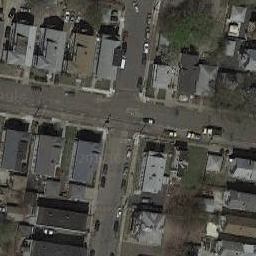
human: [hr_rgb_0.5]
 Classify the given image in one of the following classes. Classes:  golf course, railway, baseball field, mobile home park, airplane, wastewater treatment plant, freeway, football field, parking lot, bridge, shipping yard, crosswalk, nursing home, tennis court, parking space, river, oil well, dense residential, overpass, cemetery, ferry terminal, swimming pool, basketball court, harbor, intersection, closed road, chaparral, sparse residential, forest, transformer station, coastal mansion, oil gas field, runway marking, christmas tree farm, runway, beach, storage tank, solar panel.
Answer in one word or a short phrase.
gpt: intersection